Question: Given the schedule below, what is the maximum total time (in minutes) a person can spend in lectures? All time nodes are integer multiples of 10 minutes.
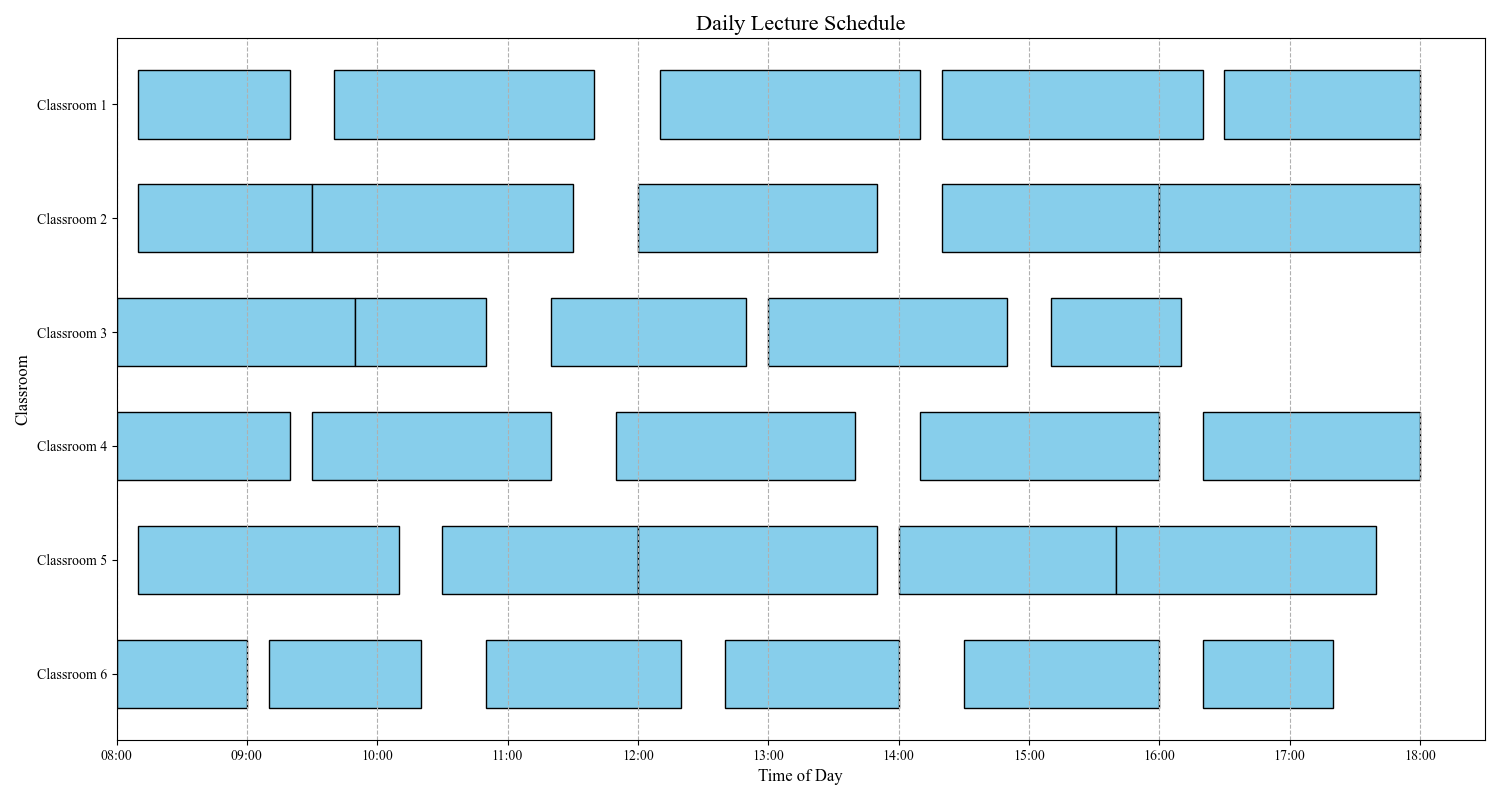
Answer: 570